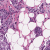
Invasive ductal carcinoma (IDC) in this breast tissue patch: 0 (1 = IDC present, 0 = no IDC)